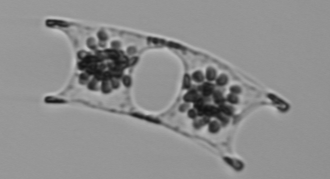
Label: Eucampia